Milling tool wear sample.
Tool blade image: 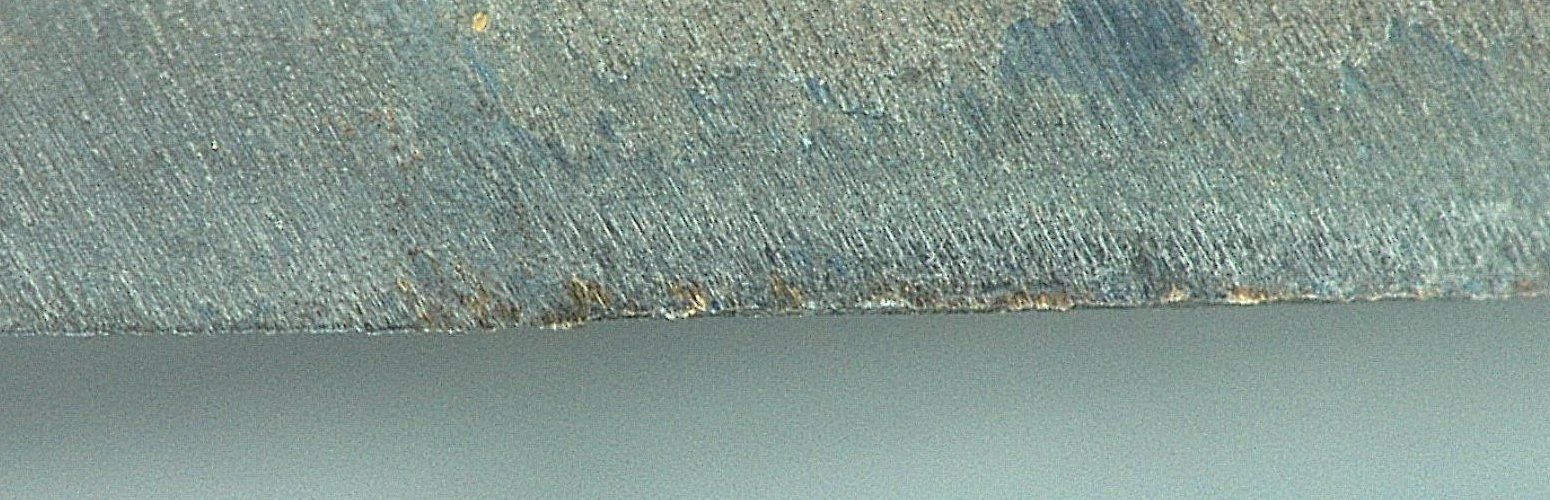
Chip image: 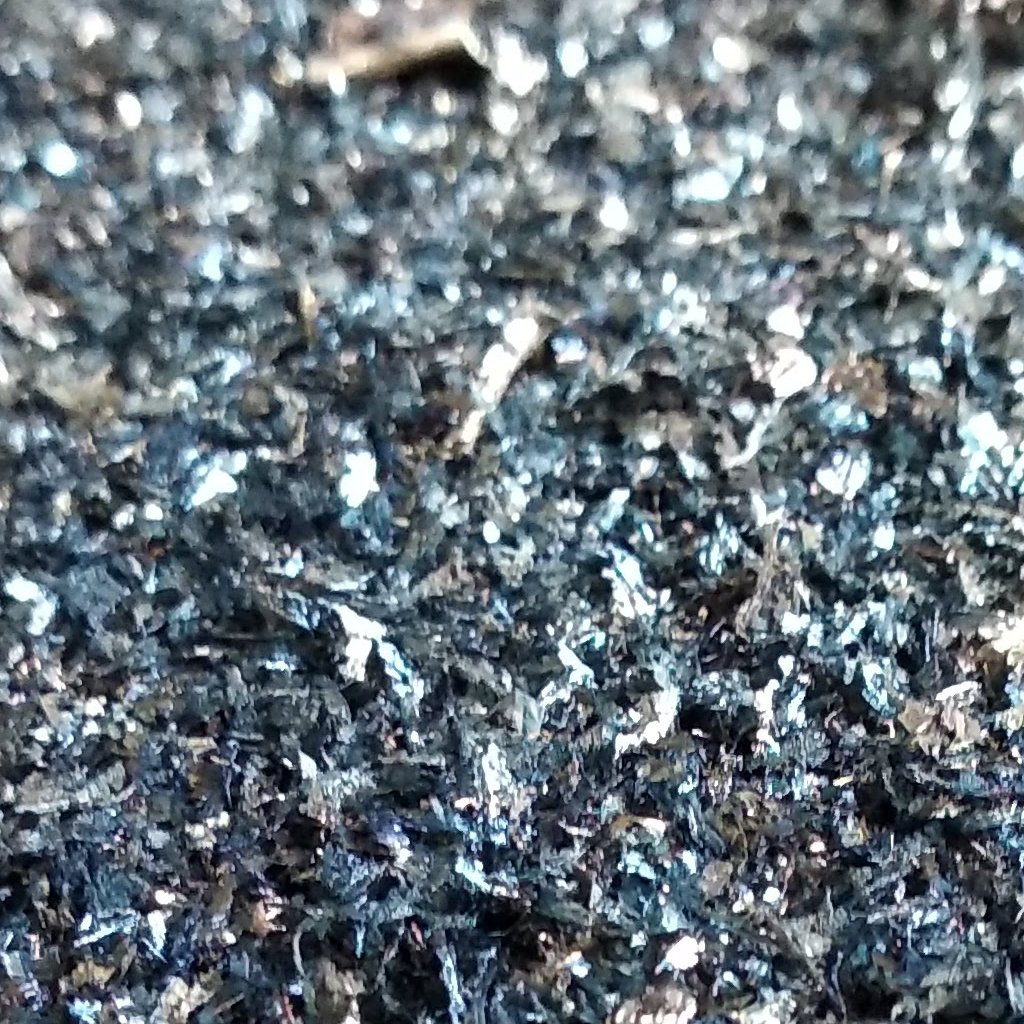
Workpiece image: 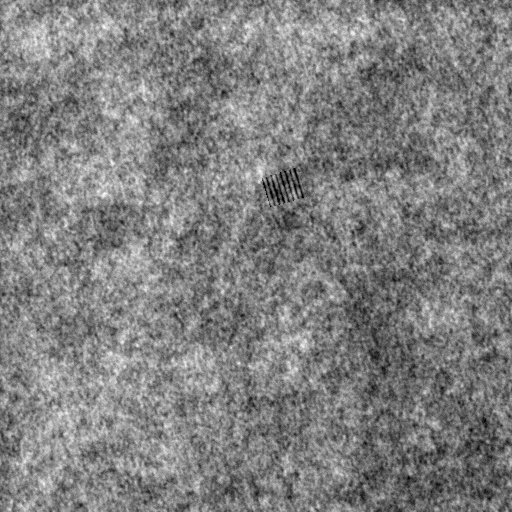
Tool wear state: dulled
Gaps: 13.19
Flank wear: 116.2
Overhang: 8.76
Force-signal Mel-spectrograms (X, Y, Z axes): 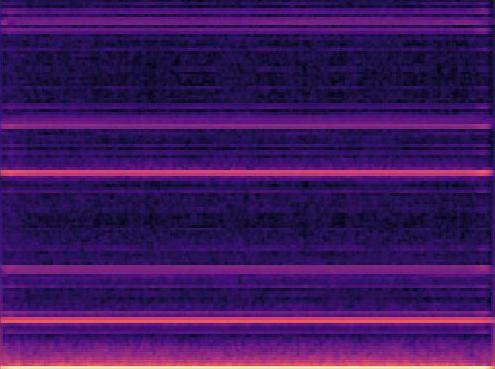 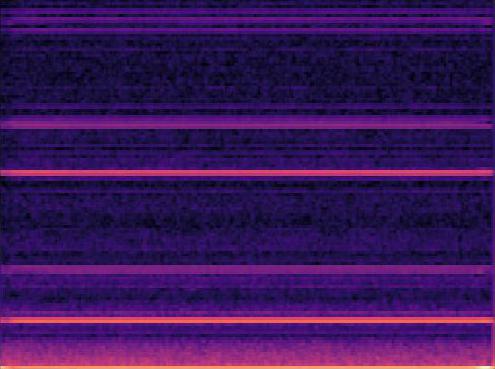 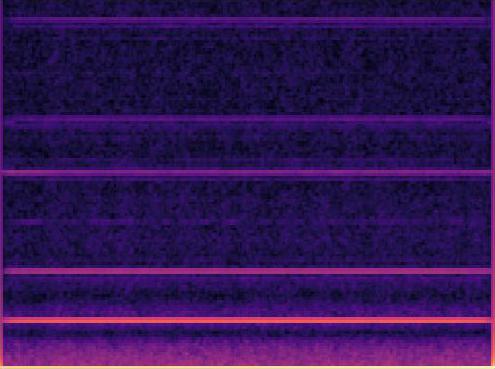
Force-signal scalograms (X, Y, Z axes): 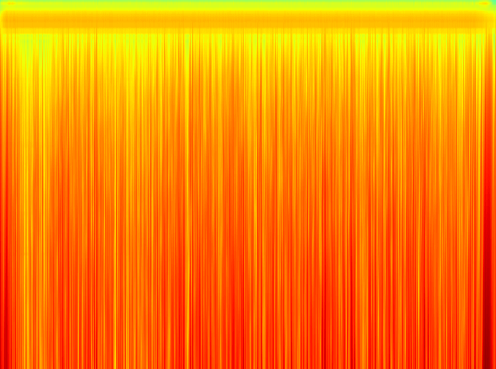 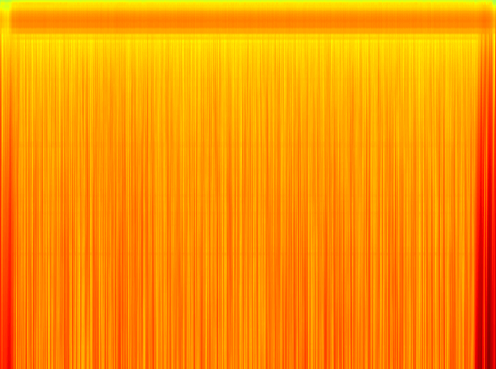 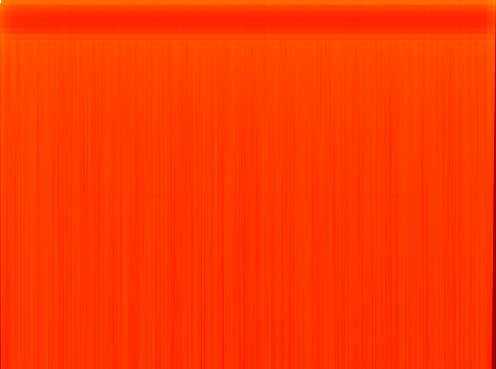
Force phase: accelerated_severe_wear